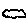
Label: cloud